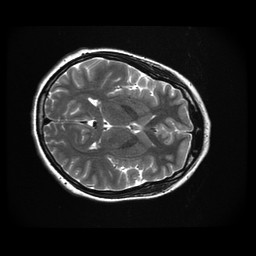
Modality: T2w
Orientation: axial
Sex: female
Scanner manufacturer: ge
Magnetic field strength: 3 T
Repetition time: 5 s
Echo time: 0.1017 s